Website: walmart
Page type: address-validator
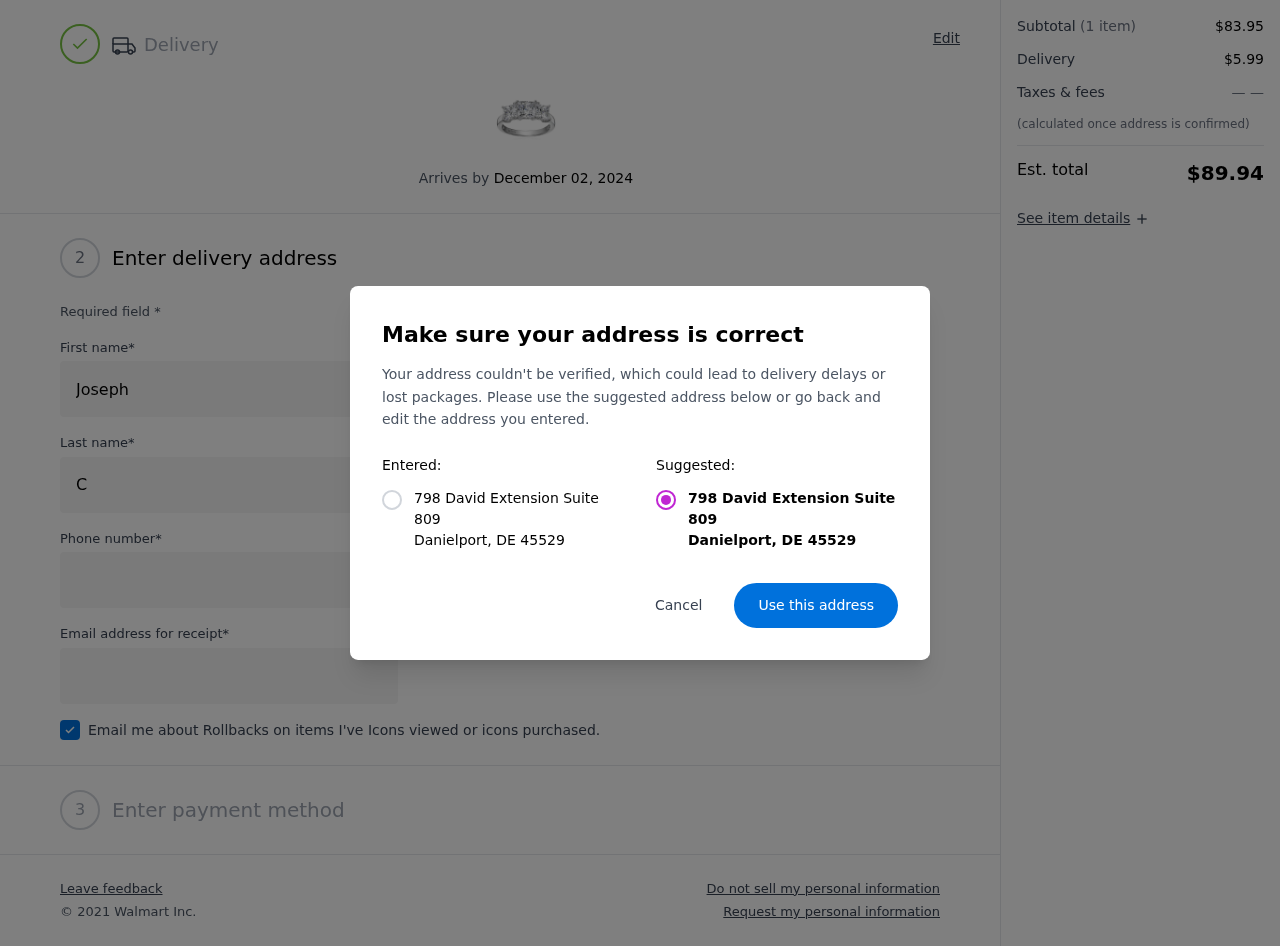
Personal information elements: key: PII_CITY
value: Danielport
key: PII_POSTCODE
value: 45529
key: PII_STATE_ABBR
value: DE
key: PII_STREET
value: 798 David Extension Suite 809
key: PII_FIRSTNAME
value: Joseph
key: PII_LASTNAME
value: Case
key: PII_PHONE
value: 3285206681
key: PII_EMAIL
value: joseph.case@yahoo.com
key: PII_POSTCODE_FULL
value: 45529
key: PII_POSTCODE_NUMERIC
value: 45529
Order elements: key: ORDER_DELIVERY_DATE
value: December 02, 2024
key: ORDER_SUBTOTAL
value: $83.95
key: ORDER_SHIPPING_COST
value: $5.99
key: ORDER_TOTAL
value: $89.94